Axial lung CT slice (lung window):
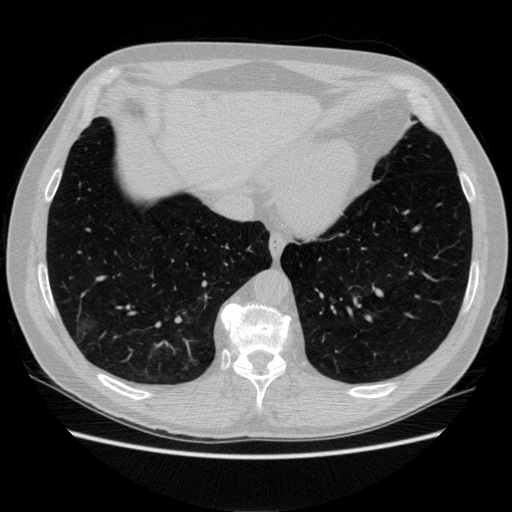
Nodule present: no